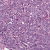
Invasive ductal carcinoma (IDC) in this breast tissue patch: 1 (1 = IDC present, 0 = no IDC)